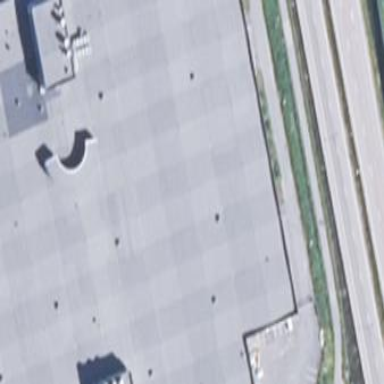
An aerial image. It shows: Retail building that is part of mall.